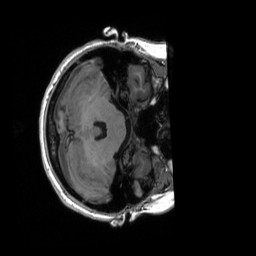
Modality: T1w
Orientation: axial
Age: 22
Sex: female
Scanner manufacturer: siemens
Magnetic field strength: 3 T
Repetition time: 2.53 s
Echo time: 0.0033 s